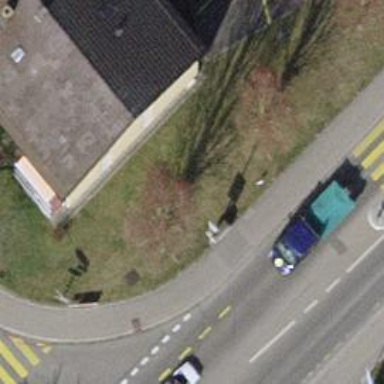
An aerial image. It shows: Street cabinet.